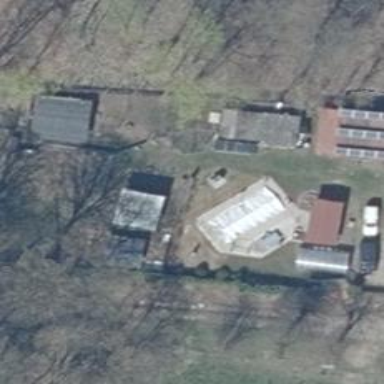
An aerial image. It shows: Swimming pool located in leisure land.